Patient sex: M
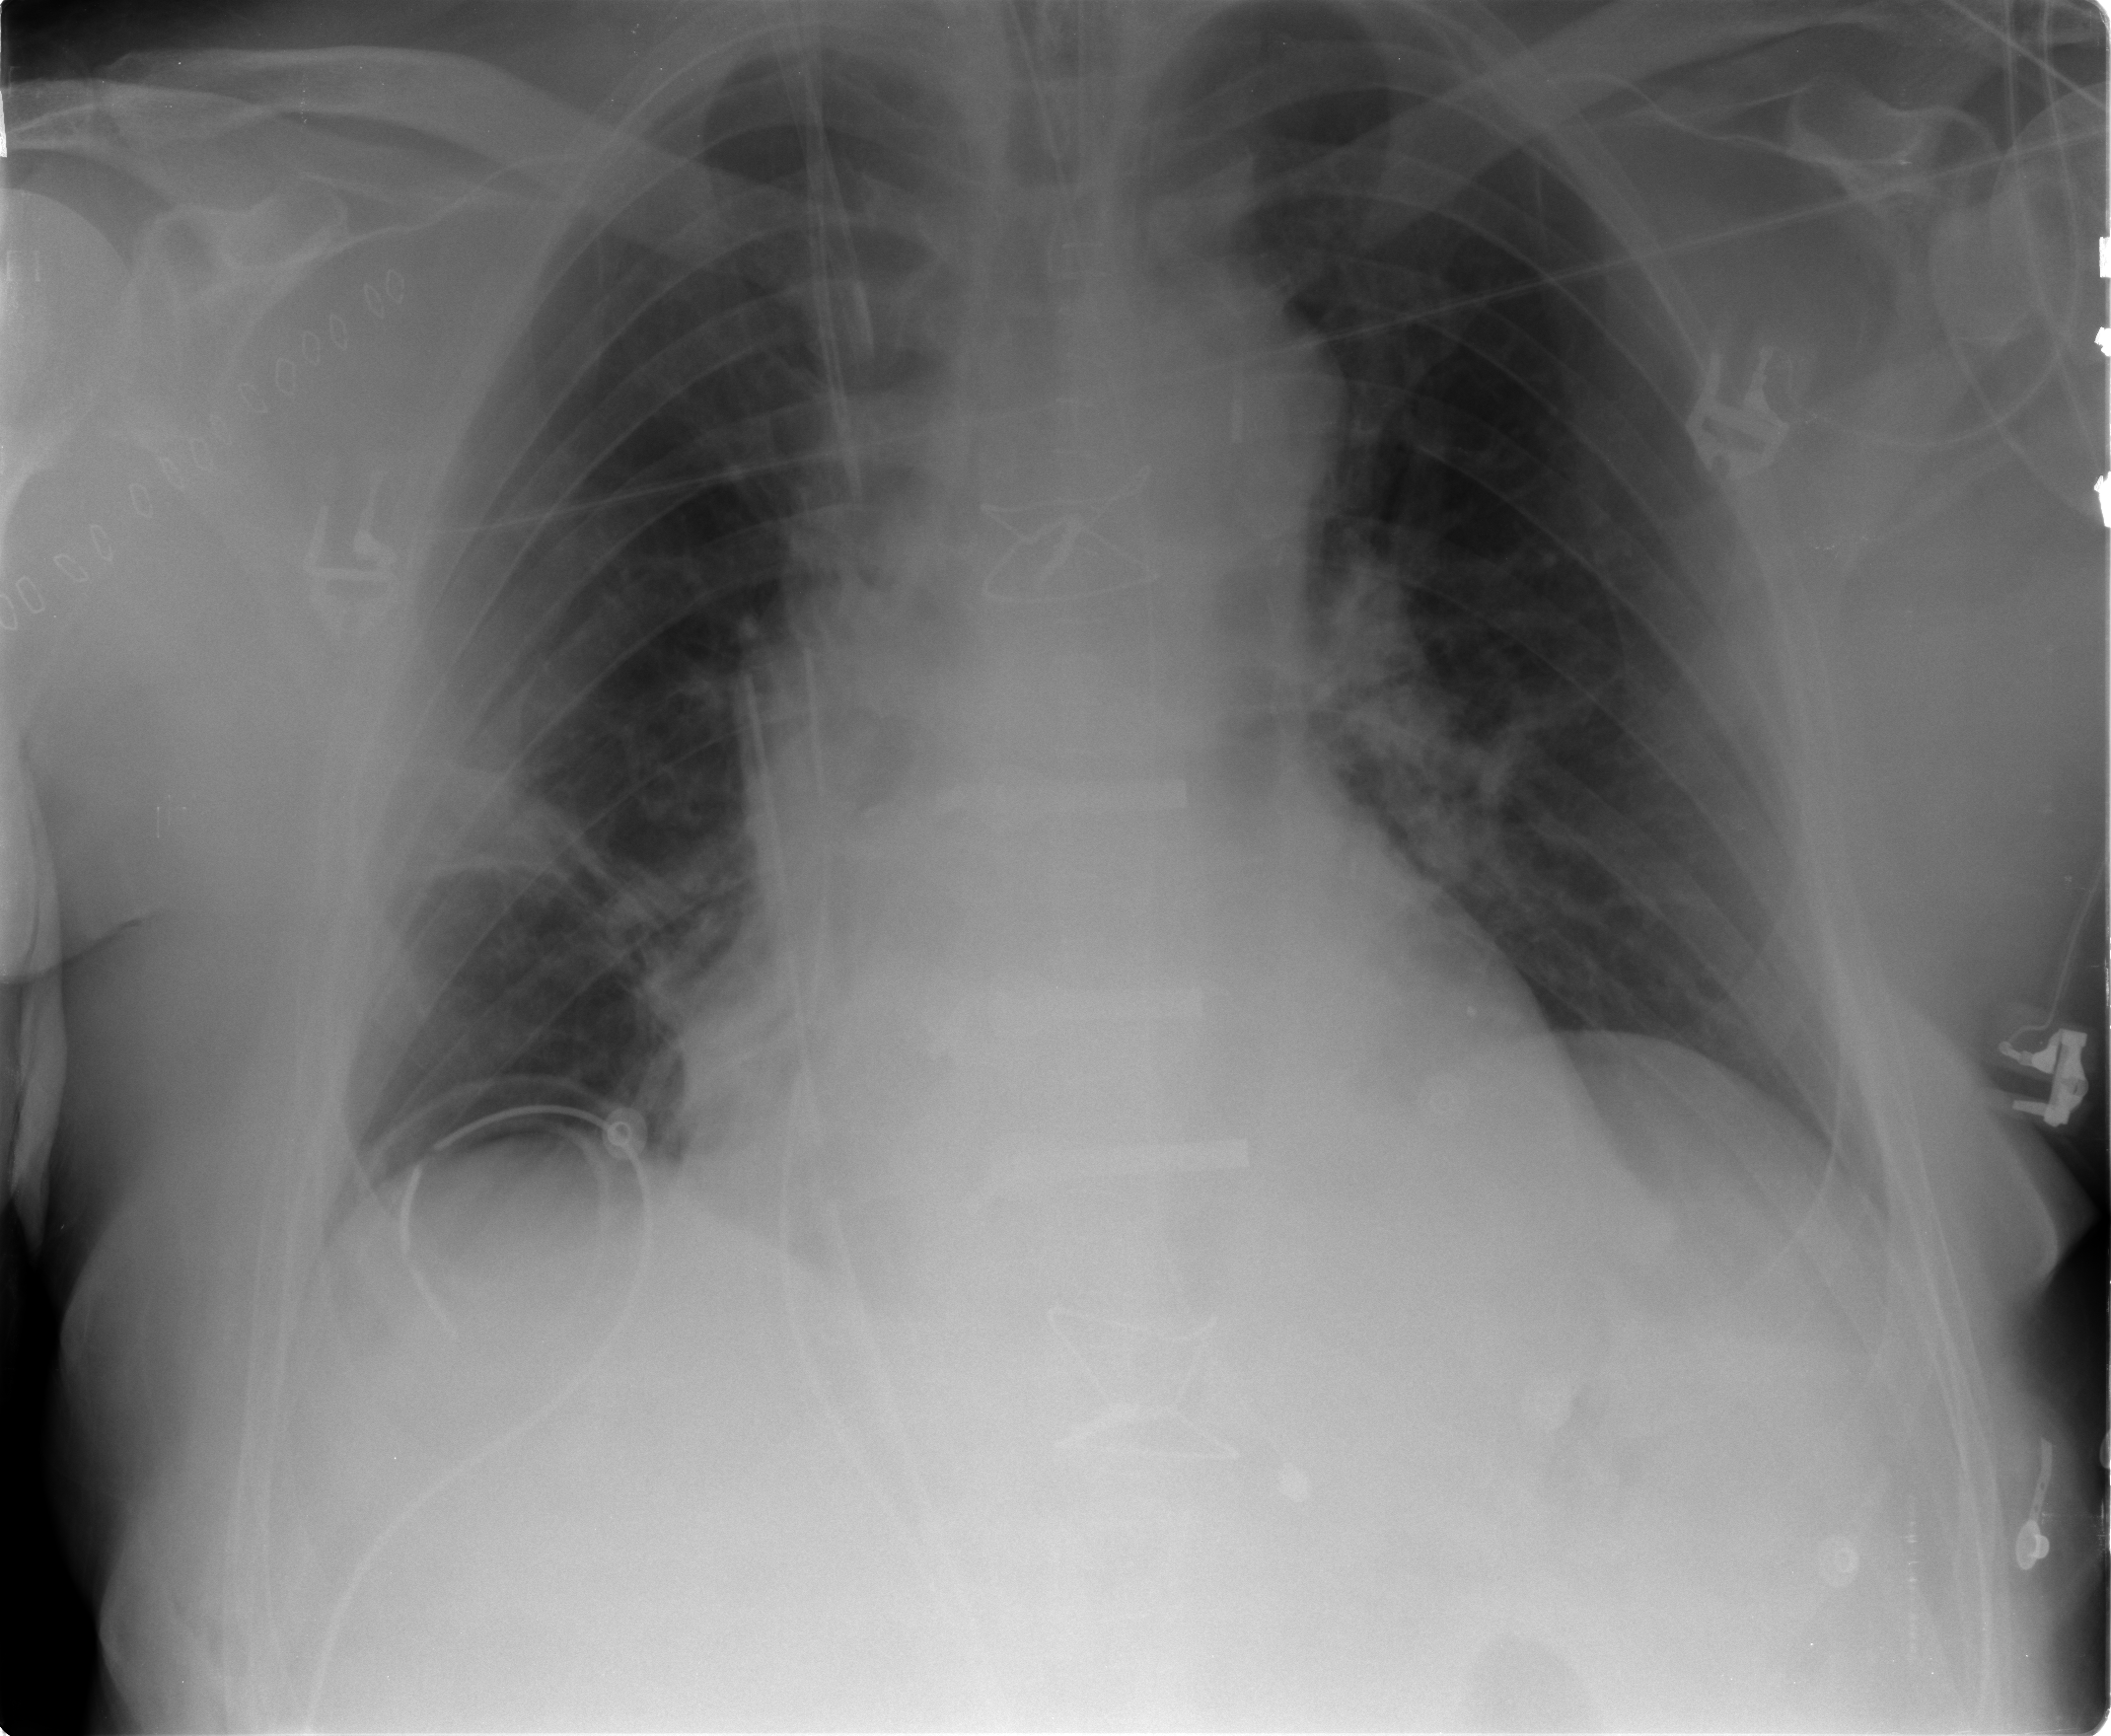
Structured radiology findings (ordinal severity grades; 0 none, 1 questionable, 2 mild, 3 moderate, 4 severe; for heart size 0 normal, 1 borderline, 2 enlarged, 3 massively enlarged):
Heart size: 0
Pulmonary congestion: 1
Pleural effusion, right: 2
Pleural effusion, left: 0
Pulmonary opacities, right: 0
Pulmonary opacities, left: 0
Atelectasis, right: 2
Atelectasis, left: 2